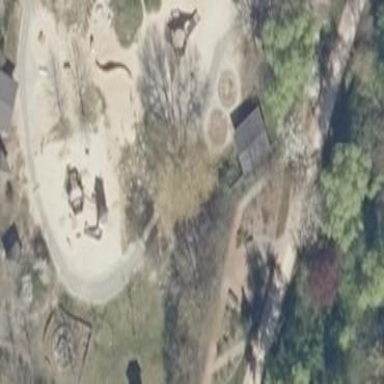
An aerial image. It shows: Playground area for leisure activities on the land.